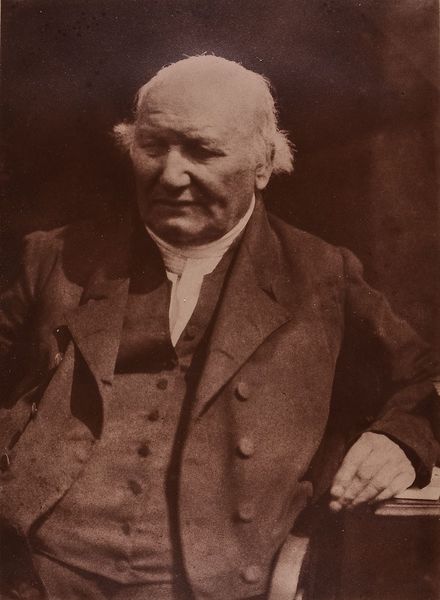
Titel: Principal Robert Haldane
Künstler: David Octavius Hill
Standort: Hamburg
Institution: Museum für Kunst und Gewerbe Hamburg
Schlagwörter: mann, portrait, figur, person, papier, foto, fotografie, photographie, photo, theologe, lichtbild, historische, bildwerke, angewandte und bildende kunst, hessische systematik, porträt, persönlichkeit, porträtfotografie, porträtphotographie, hüftbild, pigmentdruck, kartonpassepartout